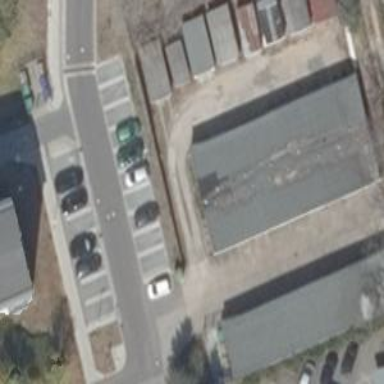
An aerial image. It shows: Group of garages.